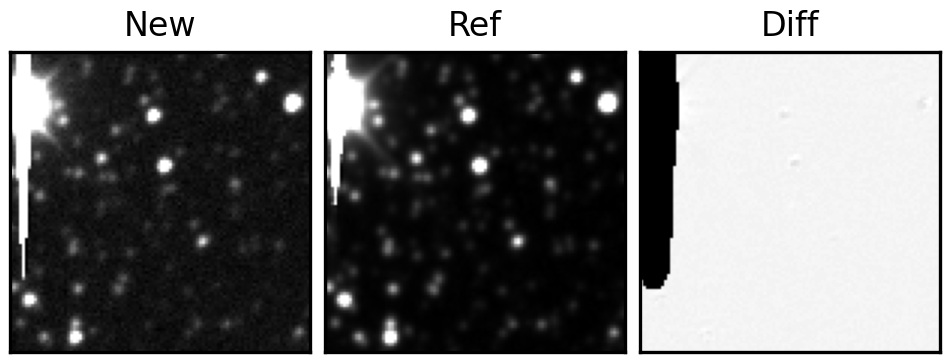
Label: real